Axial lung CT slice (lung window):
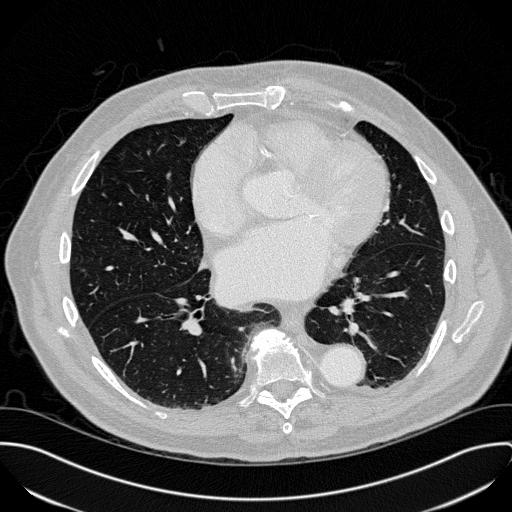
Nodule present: no